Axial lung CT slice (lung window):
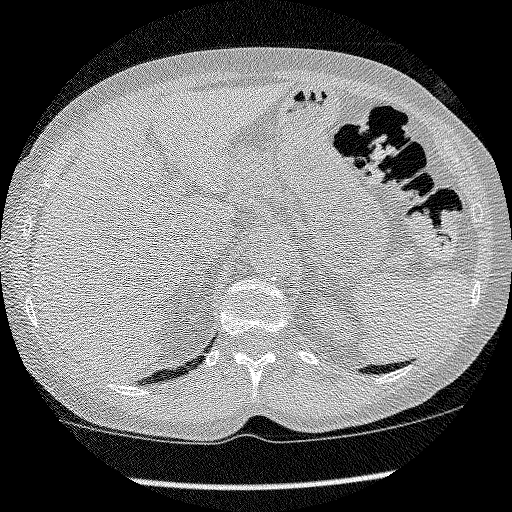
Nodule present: no